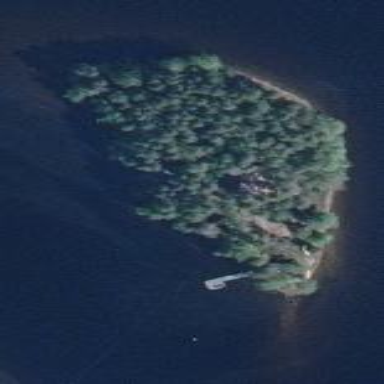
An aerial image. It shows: Islet.